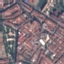
Land use / land cover class: Residential